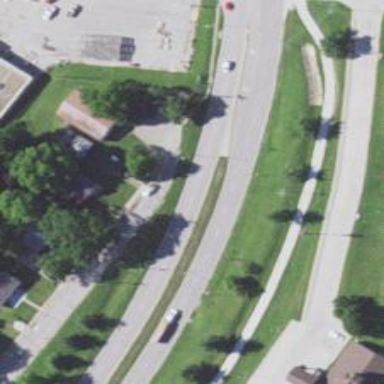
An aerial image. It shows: This image shows trunk highway that functions as expressway.